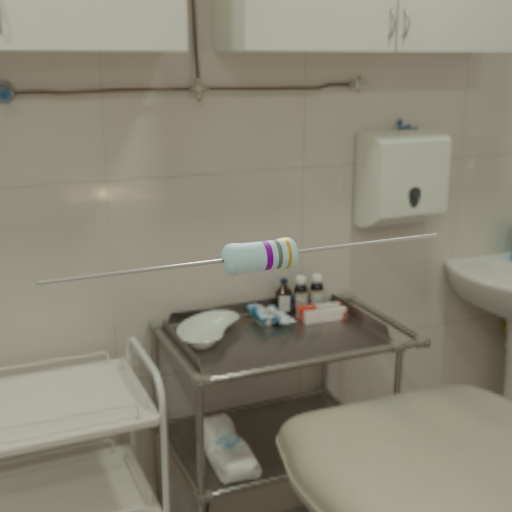
Resistor colour bands (in order): violet, gray, gold